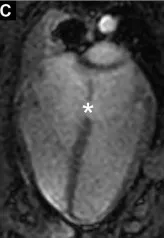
(B,C) Cardiac MRI in short and long axis demonstrated a tissue defect in the inter-atrial septum.
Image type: radiology (mri)